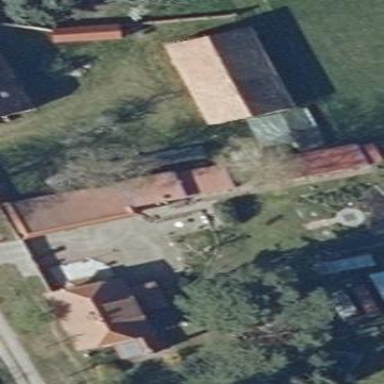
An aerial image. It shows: Shed building.